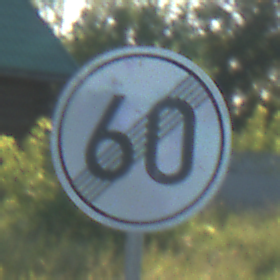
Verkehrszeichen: EndeGeschwindigkeit60
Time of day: MorningAfternoon
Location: Outdoor (Nature)
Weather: Clear
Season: NotSpecified
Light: Natural